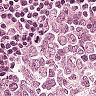
Metastatic tissue present: no